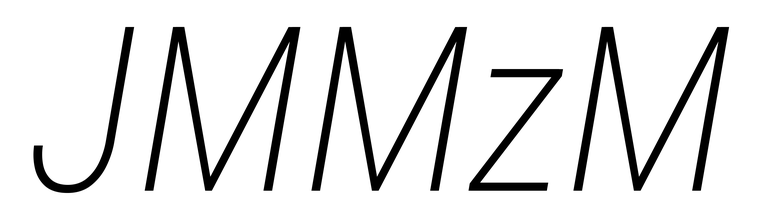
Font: Roboto-Italic_Condensed_ExtraLight_Italic